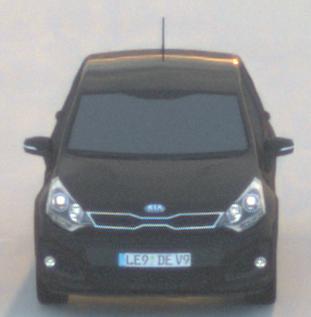
Make: KIA
Model: Rio 1.2
Detailed model: Rio (UB)
Model produced from: 2011/09
Model produced until: 2015/01
Doors: 3
Color: black
Road condition: dry road
Daytime: sunrise or sunset
Contrast: low contrast